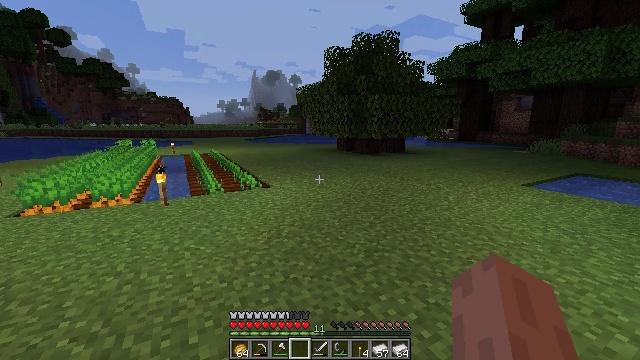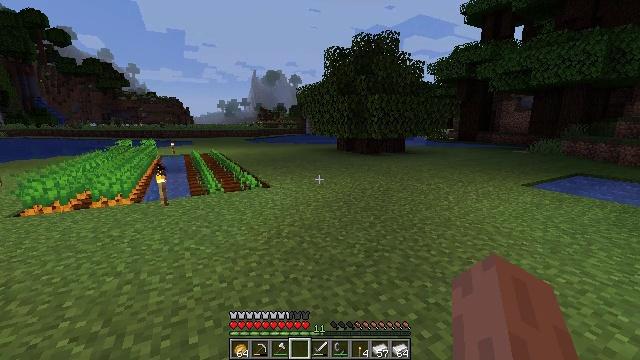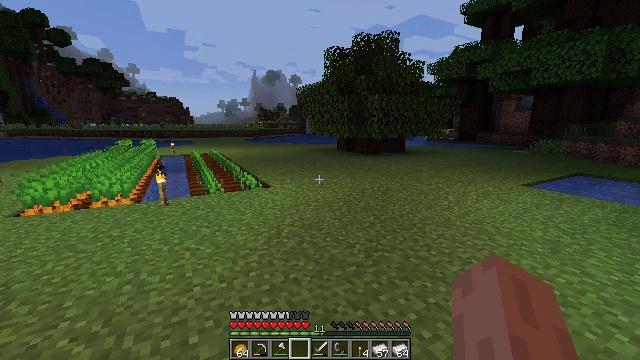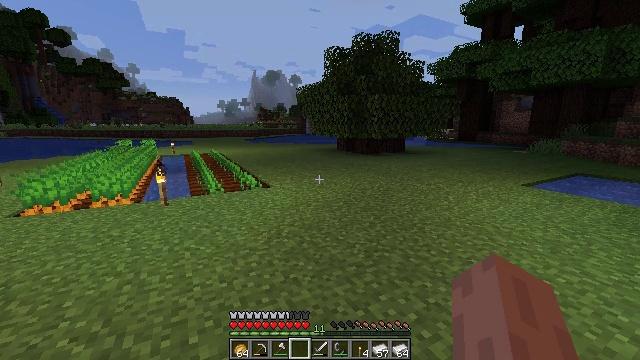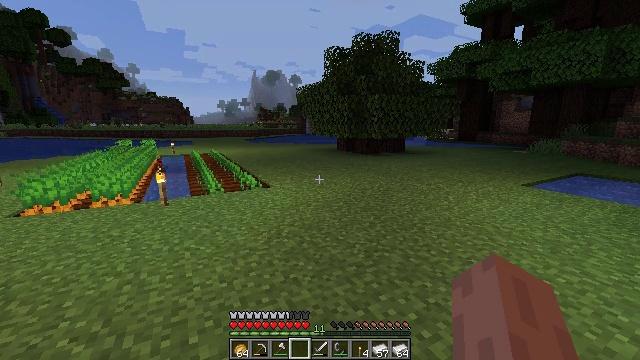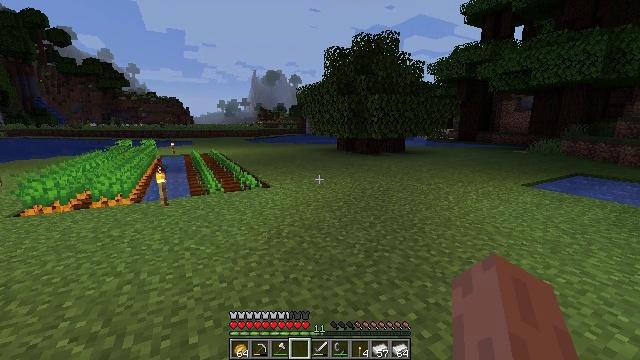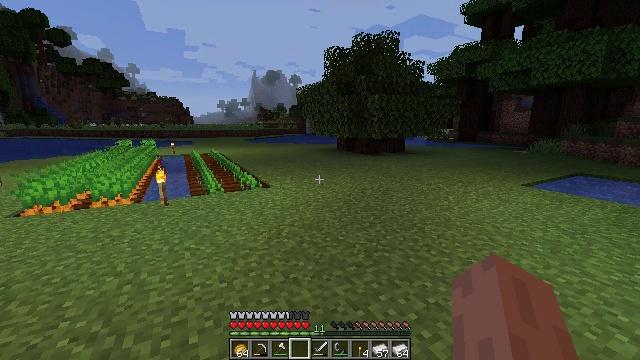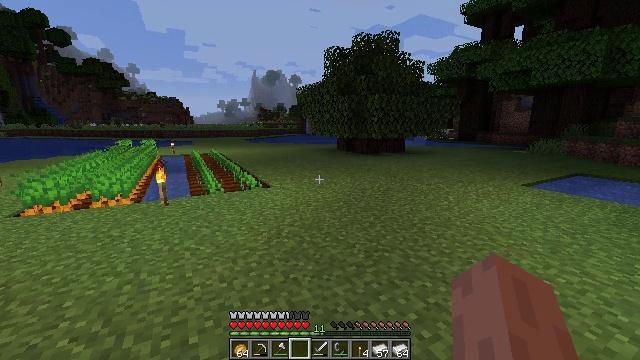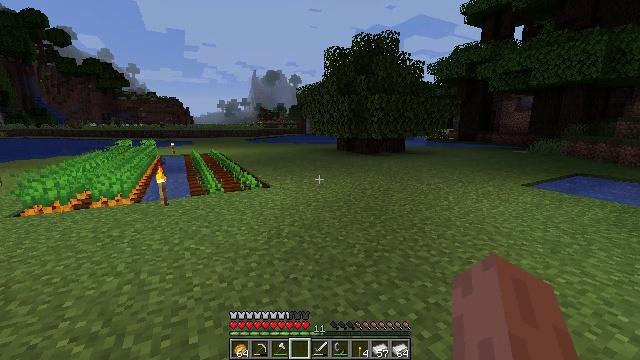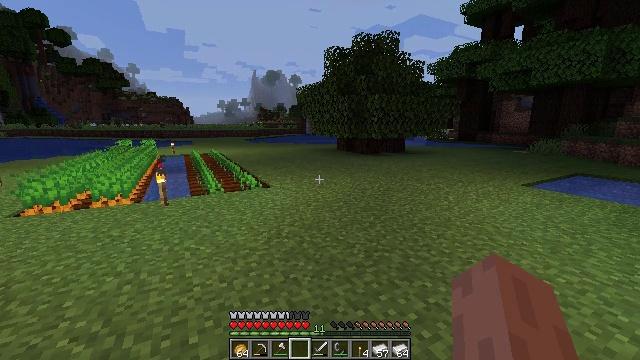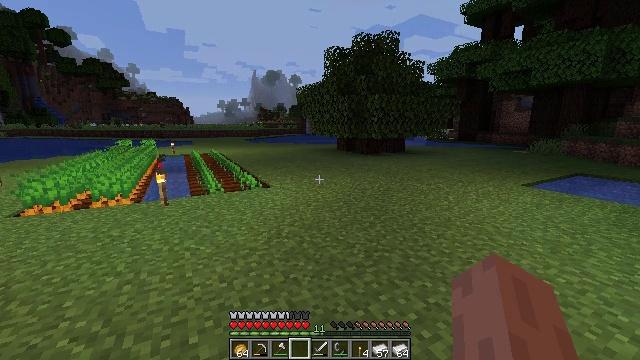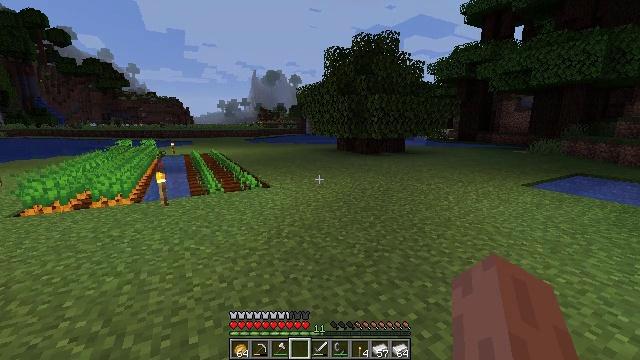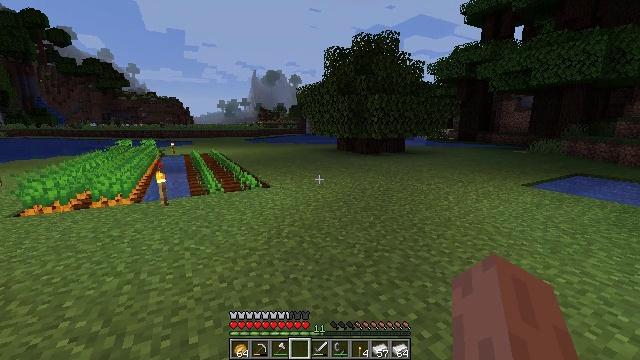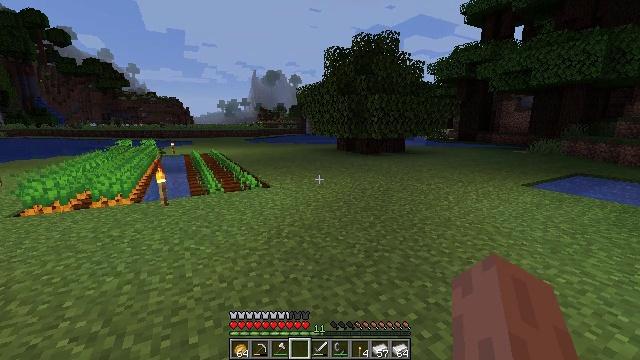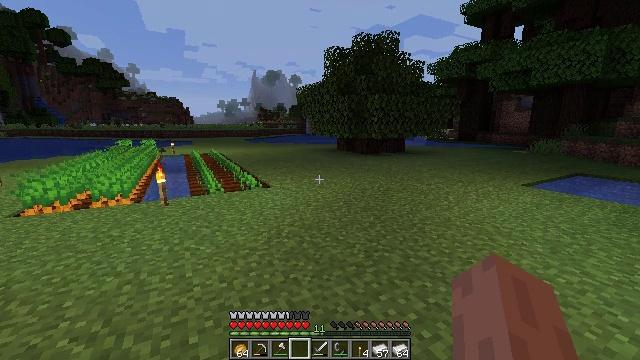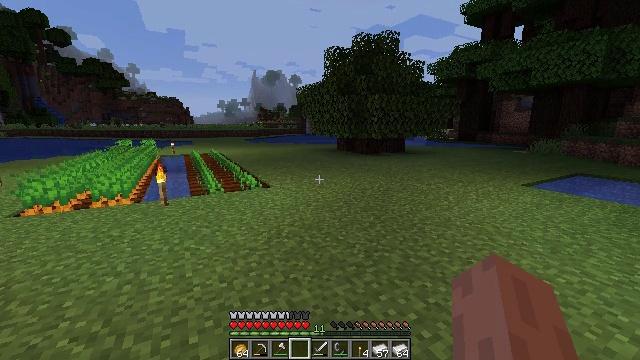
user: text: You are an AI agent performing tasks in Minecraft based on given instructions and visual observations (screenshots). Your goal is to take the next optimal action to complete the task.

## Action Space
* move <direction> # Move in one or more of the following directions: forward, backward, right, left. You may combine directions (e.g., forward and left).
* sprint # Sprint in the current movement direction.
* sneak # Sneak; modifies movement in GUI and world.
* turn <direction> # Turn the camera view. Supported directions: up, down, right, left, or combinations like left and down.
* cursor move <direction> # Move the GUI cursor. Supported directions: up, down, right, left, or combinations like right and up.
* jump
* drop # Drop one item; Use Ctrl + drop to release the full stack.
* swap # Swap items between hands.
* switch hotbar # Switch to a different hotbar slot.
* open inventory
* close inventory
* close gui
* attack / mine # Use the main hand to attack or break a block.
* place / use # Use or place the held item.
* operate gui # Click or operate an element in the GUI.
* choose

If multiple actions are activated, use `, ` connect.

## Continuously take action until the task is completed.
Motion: motion action
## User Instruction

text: Attack the ground to gather dirt.
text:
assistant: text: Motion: no_op
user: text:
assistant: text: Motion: no_op
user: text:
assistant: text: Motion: no_op
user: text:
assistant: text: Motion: no_op
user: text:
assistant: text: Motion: no_op
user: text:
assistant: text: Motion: no_op
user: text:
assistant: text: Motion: no_op
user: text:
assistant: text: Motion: no_op
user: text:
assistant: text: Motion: no_op
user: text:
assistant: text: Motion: no_op
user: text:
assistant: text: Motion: no_op
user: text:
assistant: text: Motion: no_op
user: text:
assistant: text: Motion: no_op
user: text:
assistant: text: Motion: no_op
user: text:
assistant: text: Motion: no_op
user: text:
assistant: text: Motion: no_op
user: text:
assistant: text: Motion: no_op
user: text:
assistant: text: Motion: no_op
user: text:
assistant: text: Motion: no_op
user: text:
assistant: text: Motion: no_op
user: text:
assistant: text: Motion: no_op
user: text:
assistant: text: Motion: no_op
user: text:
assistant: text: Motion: no_op
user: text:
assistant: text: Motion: no_op
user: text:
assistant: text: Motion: no_op
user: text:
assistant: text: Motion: no_op
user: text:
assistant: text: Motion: no_op
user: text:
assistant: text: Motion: no_op
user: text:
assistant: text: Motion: no_op
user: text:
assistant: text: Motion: no_op